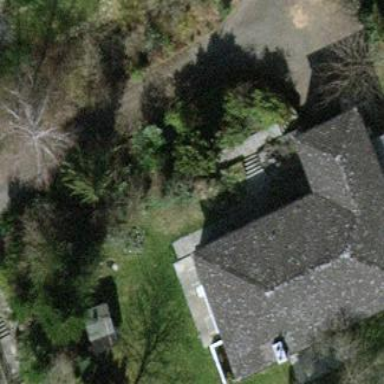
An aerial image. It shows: Simple and straightforward house.